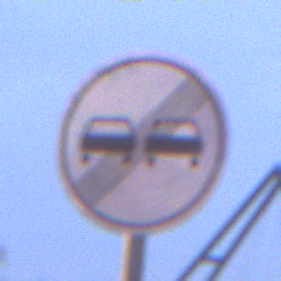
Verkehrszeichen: EndeUeberholverbot
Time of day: Night
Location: Outdoor (Urban)
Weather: PartlyCloudy
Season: NotSpecified
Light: Artificial